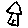
Label: house